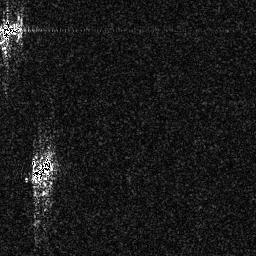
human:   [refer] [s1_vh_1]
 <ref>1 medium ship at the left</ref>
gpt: <box>[[11, 57, 20, 71, 0]]</box>